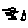
Label: triangle